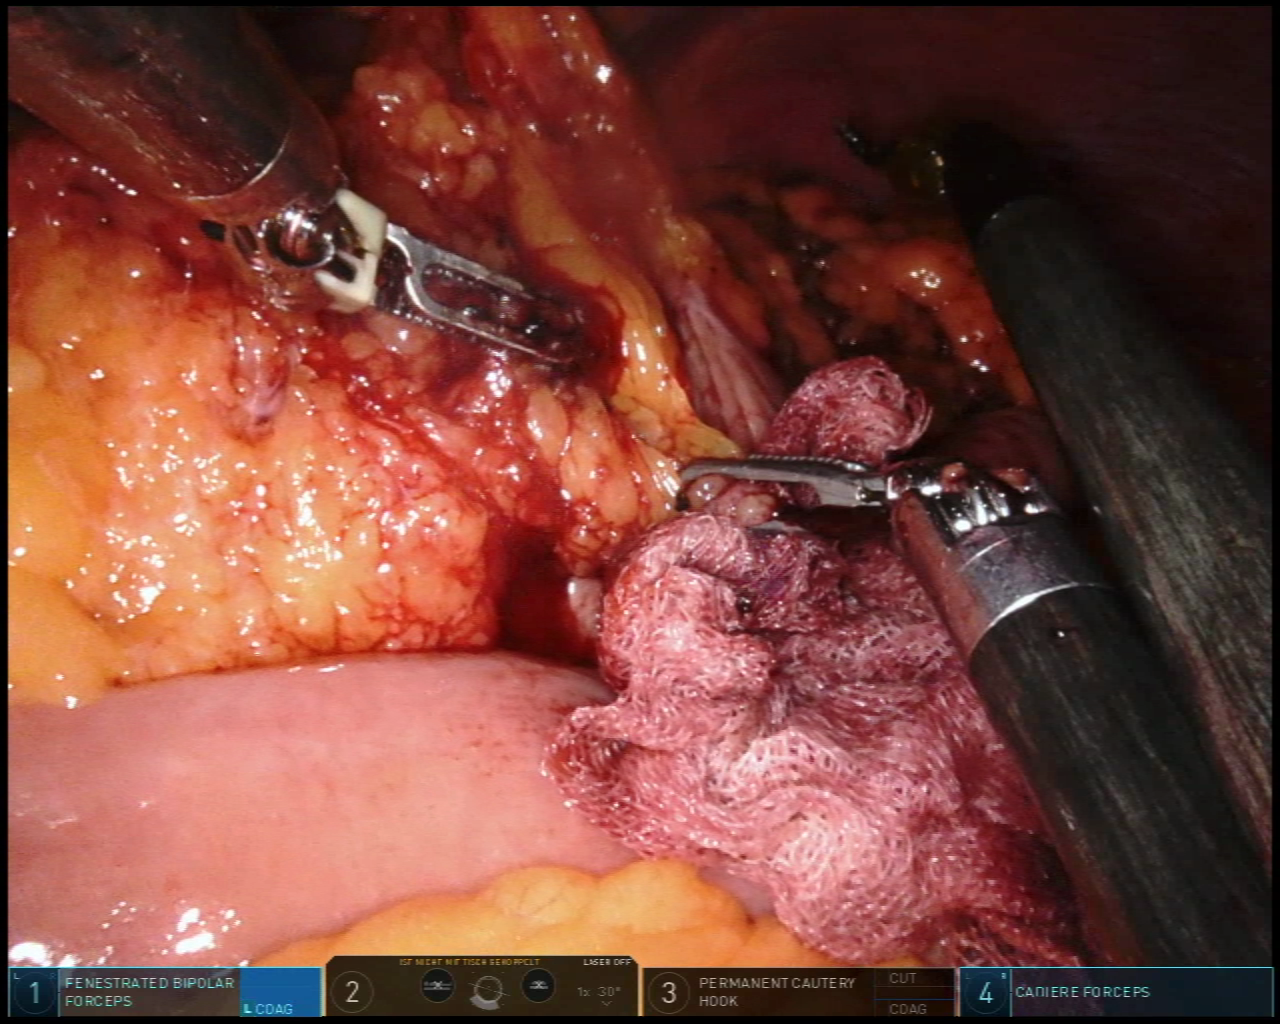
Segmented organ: small_intestine
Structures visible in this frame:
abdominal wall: yes
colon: yes
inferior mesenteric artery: no
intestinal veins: no
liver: no
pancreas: no
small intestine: yes
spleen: no
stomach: no
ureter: no
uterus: no
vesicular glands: no